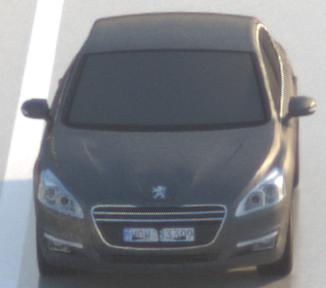
Make: Peugeot
Model: 508 120 VTi
Detailed model: 508 (I) Limousine
Model produced from: 2011/03
Model produced until: 2014/05
Doors: 4
Color: gray
Road condition: wet road
Daytime: sunrise or sunset
Contrast: medium contrast